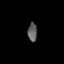
Tissue: lung
Cell type: Epithelial cells
Senescence score: 0.1941
Nuclear area (px): 170
Mean DAPI intensity: 92.824